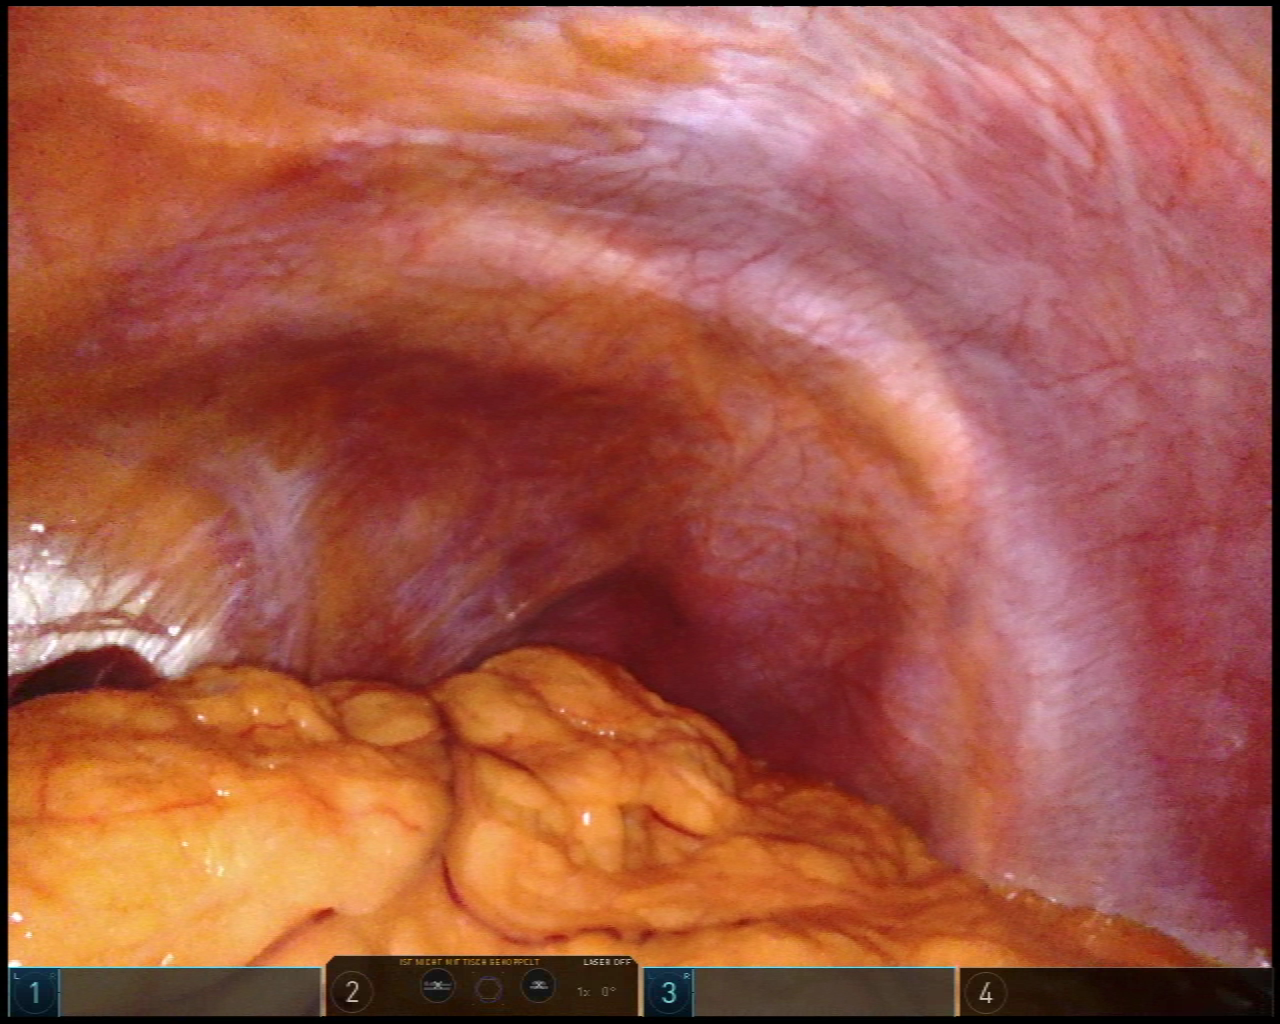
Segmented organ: liver
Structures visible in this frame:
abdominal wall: yes
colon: no
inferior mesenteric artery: no
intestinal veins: no
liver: yes
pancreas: no
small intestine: no
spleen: no
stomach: no
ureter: no
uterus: no
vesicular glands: no